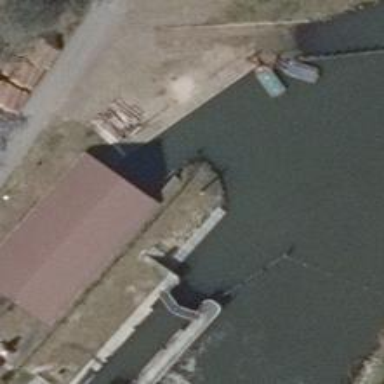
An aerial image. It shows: Pier serving as put-in and egress point for whitewater activities.